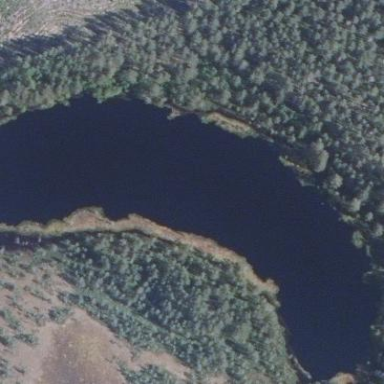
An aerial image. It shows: Swampy wetland area.